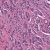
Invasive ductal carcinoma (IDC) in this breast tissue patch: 1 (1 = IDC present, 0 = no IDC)